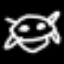
Label: frog